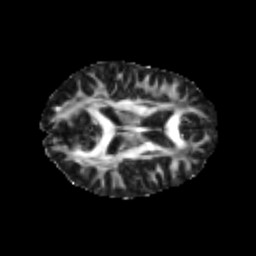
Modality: FA
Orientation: axial
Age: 23
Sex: male
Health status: healthy